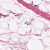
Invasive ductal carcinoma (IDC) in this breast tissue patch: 0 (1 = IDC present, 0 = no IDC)